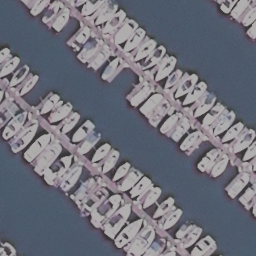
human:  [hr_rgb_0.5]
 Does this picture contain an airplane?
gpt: no

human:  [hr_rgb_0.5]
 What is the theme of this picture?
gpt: harbor